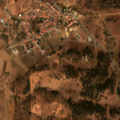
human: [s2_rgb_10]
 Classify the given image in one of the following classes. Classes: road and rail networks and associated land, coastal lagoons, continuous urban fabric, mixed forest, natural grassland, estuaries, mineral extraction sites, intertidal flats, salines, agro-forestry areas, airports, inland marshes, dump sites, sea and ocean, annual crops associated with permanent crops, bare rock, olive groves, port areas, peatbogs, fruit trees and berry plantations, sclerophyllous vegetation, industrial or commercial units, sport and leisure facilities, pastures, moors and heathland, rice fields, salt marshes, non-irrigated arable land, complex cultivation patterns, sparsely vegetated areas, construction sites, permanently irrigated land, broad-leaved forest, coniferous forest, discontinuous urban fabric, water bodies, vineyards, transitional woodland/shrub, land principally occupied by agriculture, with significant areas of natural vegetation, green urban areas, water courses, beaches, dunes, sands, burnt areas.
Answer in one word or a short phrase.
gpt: discontinuous urban fabric, olive groves, complex cultivation patterns, agro-forestry areas, broad-leaved forest, transitional woodland/shrub